Interaction volume radius: 5 \u00c5
Interaction volume height: 25 \u00c5
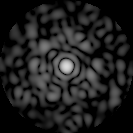
Disorder parameter: 0.824